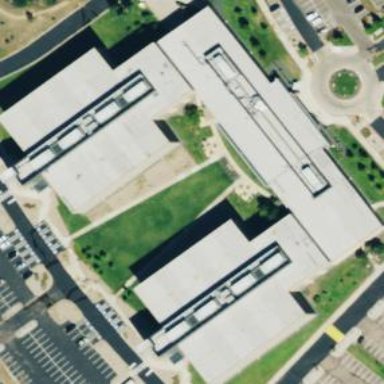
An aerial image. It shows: Office building.